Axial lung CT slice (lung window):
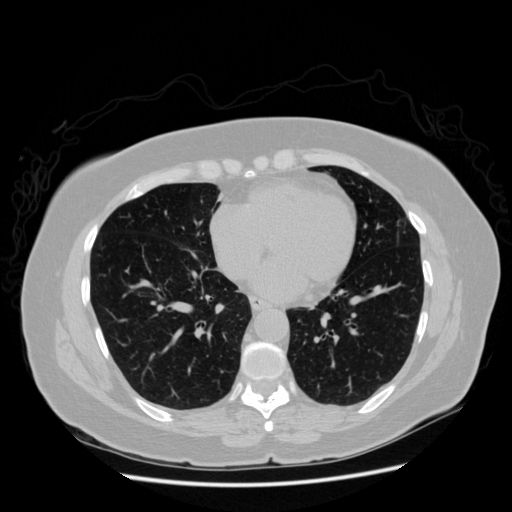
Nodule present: no